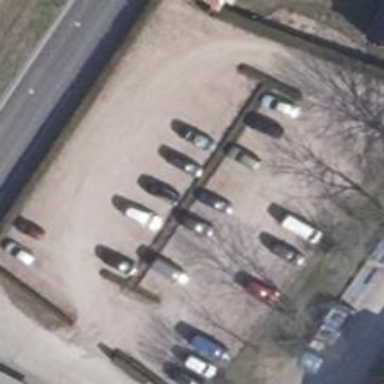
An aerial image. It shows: Parking area with unpaved surface.